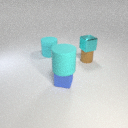
small brown rubber cylinder in front of large cyan rubber cylinder